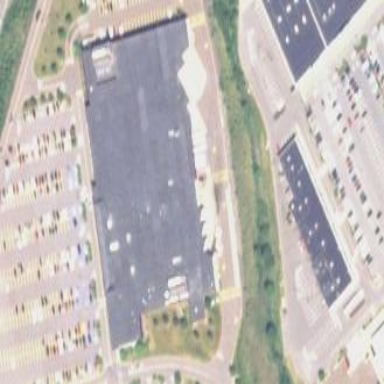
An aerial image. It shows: Supermarket located in building.